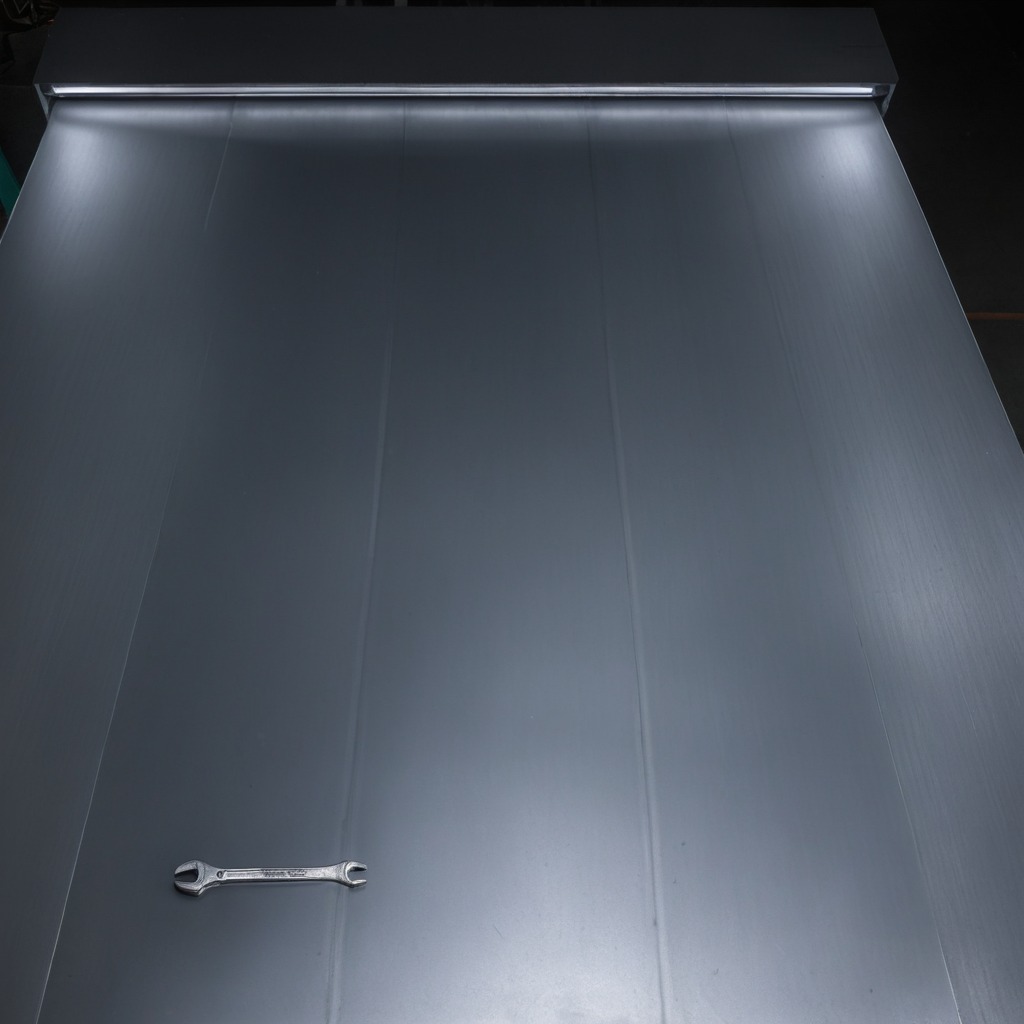
An wrench is lying on the clean empty table in the basement in the evening.